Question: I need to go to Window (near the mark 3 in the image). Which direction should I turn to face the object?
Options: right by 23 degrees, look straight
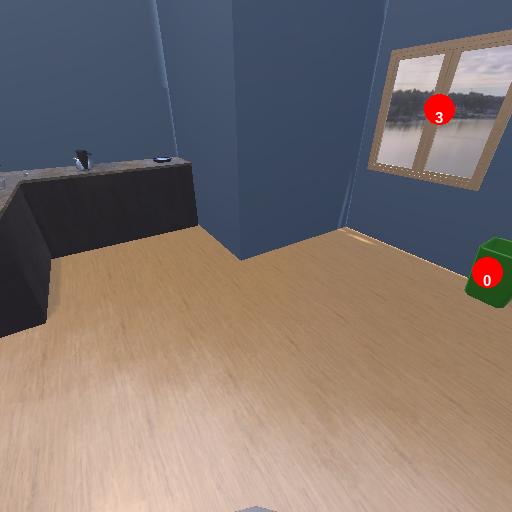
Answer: right by 23 degrees